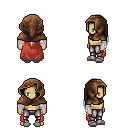
a pixel art fantasy rpg character, male body template, human, tanned skin, maroon cape, metal pants, white cyan ponytail hairstyle, cloth hood, white cloth bandages, white slippers, four views (front, back, left, right), 2x2 character sprite sheet, small pixel art, hard edges, no anti-aliasing